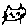
Label: cat